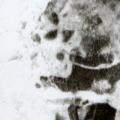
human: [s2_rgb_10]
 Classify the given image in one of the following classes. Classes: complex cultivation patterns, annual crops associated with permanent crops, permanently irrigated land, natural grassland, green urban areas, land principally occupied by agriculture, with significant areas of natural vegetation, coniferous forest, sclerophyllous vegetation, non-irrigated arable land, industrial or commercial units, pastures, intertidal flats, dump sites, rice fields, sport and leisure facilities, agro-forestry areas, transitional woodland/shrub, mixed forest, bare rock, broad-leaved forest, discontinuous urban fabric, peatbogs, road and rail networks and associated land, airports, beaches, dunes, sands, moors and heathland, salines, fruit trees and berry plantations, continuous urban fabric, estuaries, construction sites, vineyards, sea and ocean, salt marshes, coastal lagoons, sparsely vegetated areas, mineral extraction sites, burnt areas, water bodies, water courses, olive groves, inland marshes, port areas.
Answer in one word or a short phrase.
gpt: coniferous forest, mixed forest, transitional woodland/shrub, peatbogs